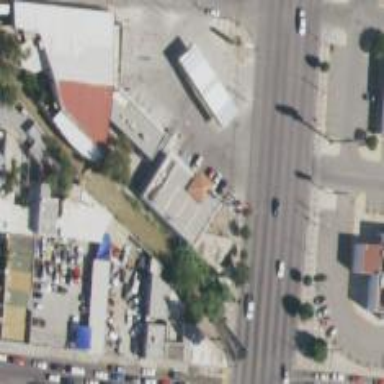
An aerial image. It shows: Convenience shop.